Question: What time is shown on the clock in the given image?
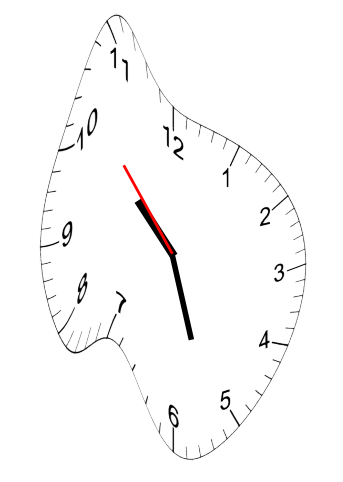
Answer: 10:26:53